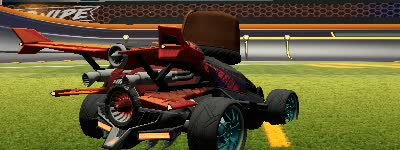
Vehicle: aftershock